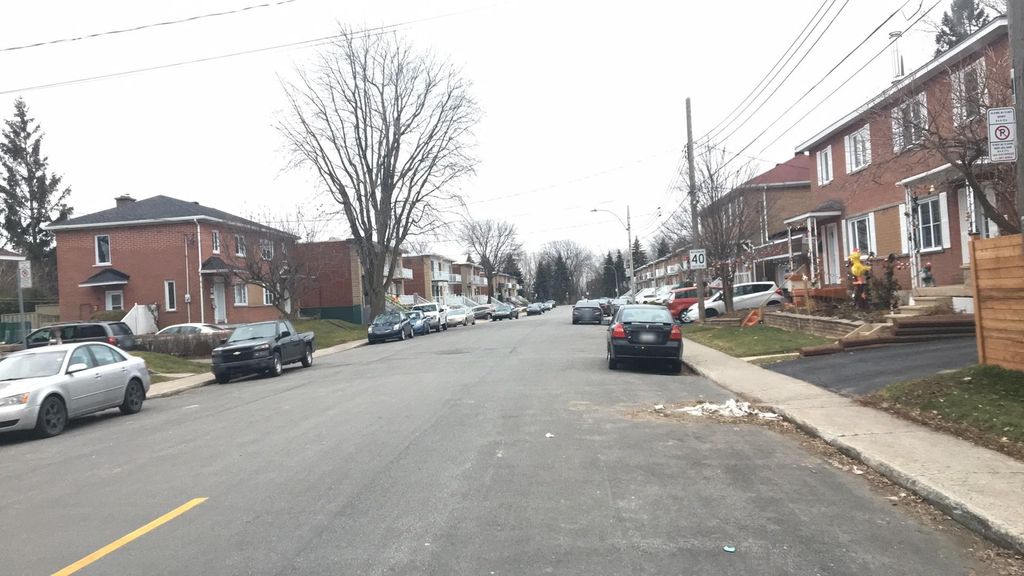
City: montreal